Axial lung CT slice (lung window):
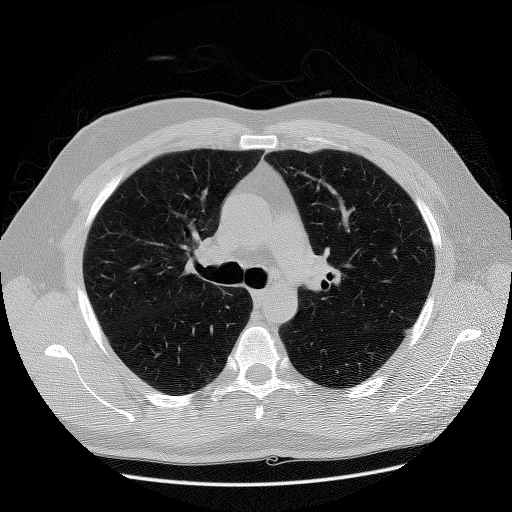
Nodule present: no